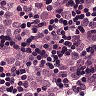
Metastatic tissue present: yes